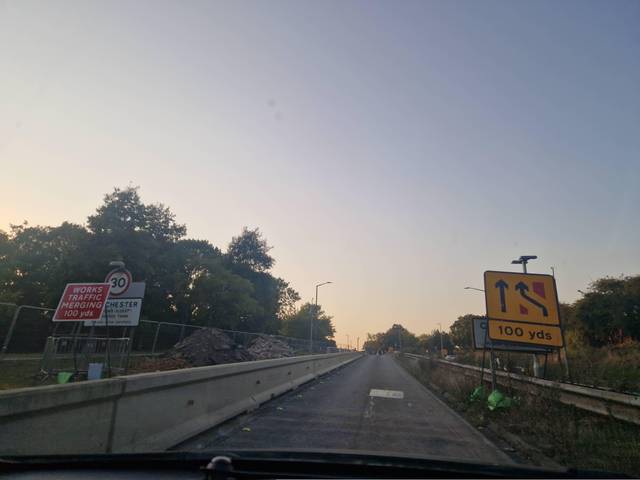
Region: United Kingdom
Coordinates: 51.883, 0.9345